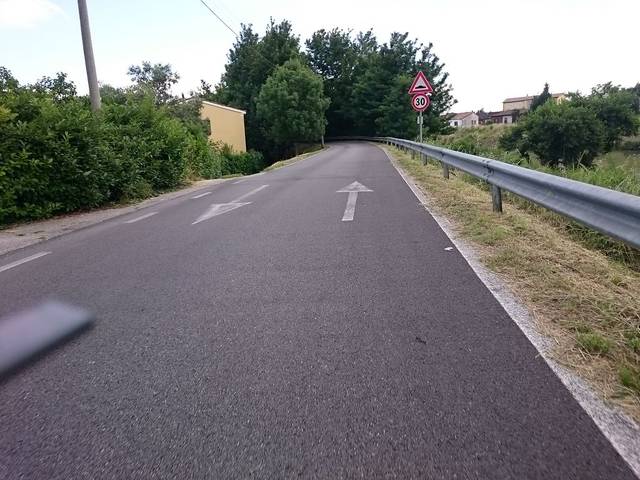
Region: Italy
Coordinates: 45.387, 11.851